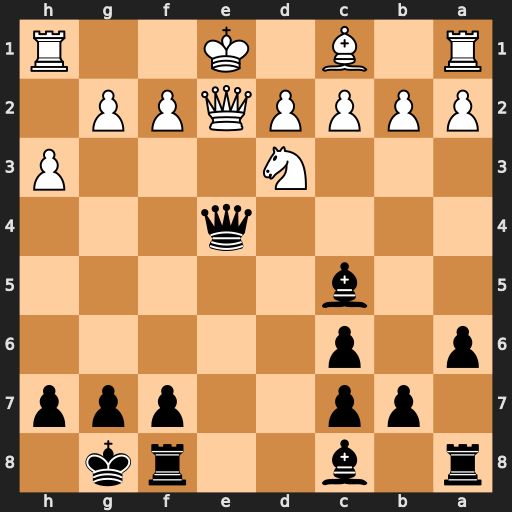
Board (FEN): r1b2rk1/1pp2ppp/p1p5/2b5/4q3/3N3P/PPPPQPP1/R1B1K2R
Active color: b
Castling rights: KQ
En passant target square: -
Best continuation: Qxg2